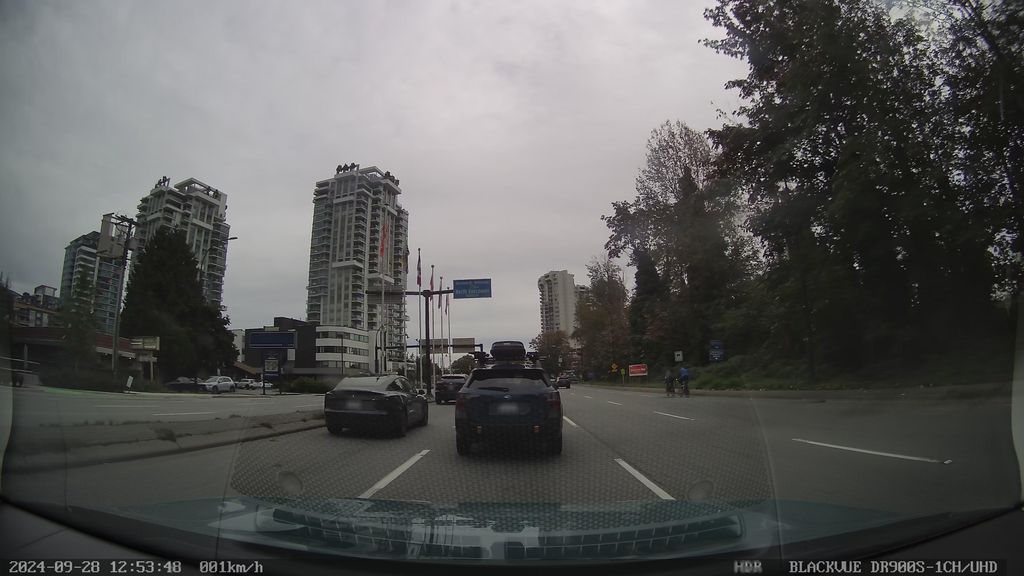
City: vancouver